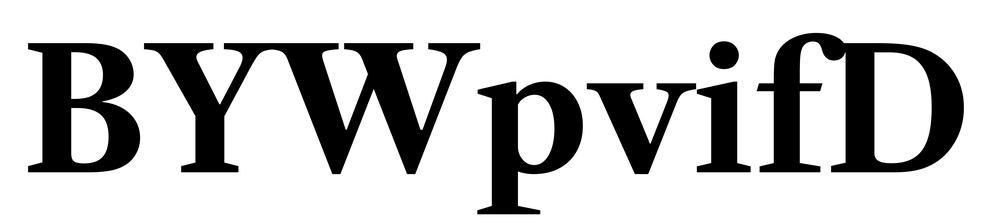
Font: LibreCaslonText_Bold